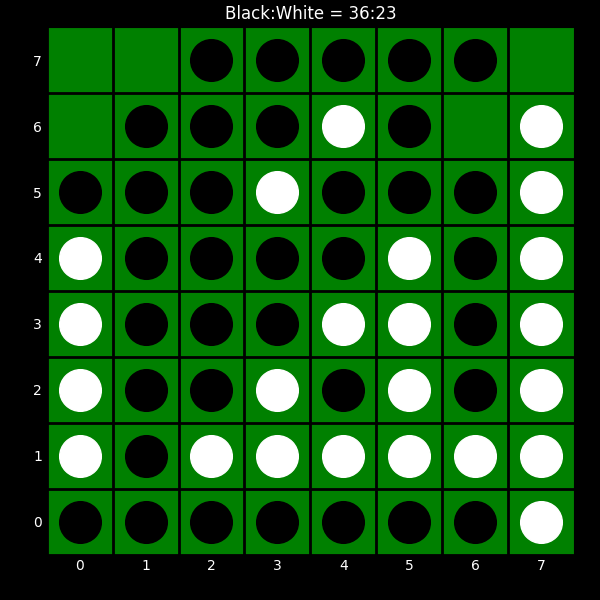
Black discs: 36
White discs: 23